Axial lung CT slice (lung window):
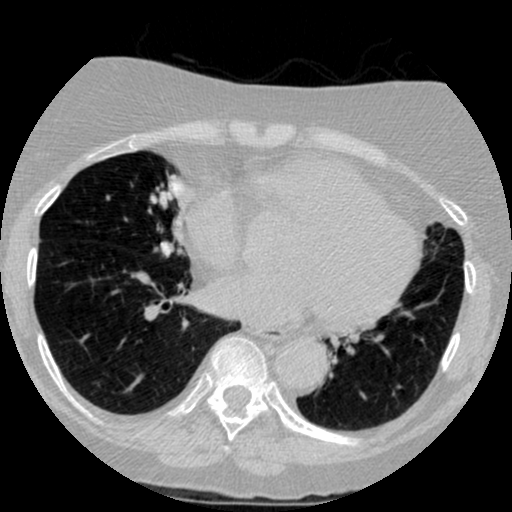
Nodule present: yes
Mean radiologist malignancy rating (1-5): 3.25